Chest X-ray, AP view. Patient: 31 years old, sex M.
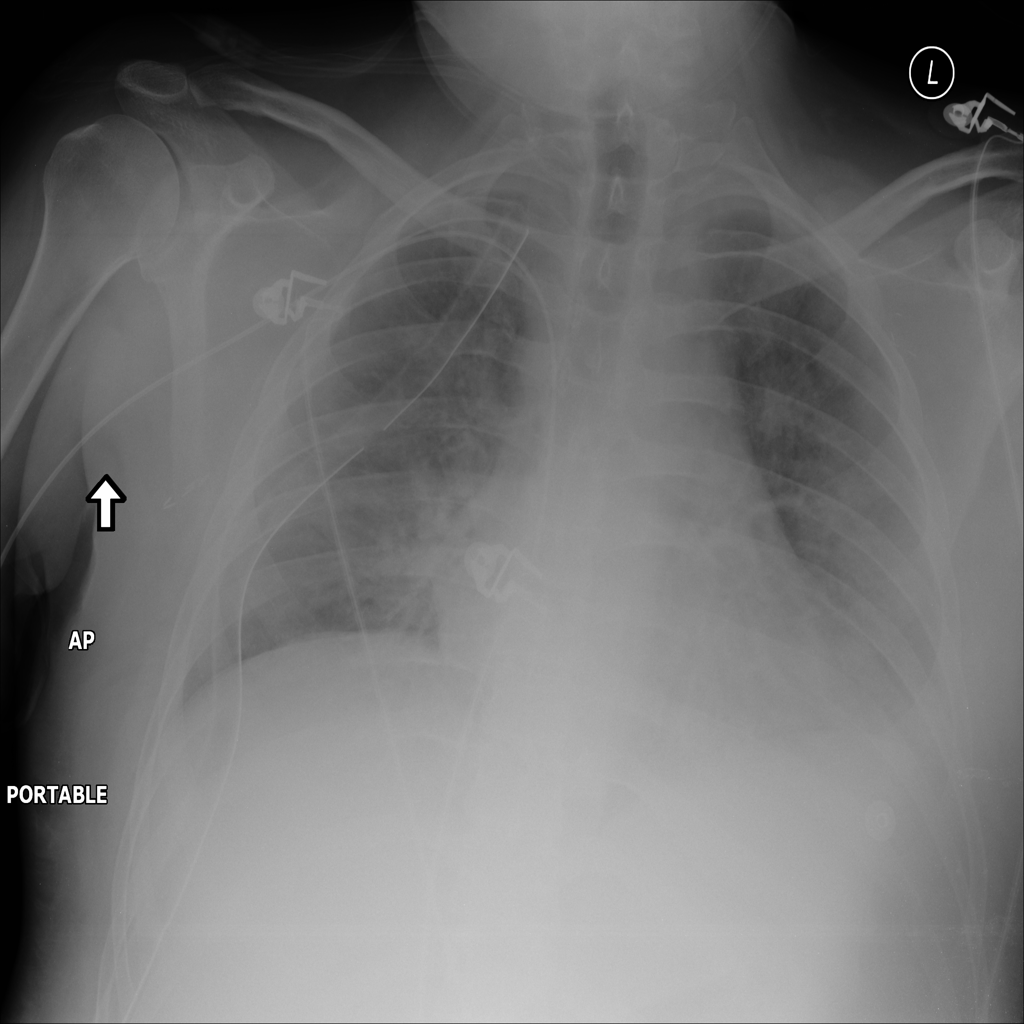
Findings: Infiltration